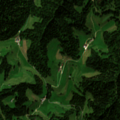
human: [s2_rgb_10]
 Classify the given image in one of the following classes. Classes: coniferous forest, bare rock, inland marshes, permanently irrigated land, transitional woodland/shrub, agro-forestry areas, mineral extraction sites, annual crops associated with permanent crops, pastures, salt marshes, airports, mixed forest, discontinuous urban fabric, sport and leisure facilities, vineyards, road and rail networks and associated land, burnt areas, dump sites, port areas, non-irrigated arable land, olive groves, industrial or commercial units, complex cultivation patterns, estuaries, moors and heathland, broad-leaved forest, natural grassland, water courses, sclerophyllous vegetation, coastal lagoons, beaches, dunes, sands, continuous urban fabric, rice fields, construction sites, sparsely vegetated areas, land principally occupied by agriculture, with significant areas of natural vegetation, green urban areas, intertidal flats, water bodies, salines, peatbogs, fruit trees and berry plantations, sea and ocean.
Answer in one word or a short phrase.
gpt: pastures, coniferous forest